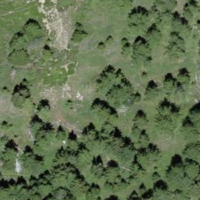
EUNIS habitat code: 26
Species observed at this site:
Turdus torquatus
Lysandra coridon